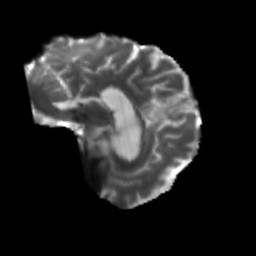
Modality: T2w
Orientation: sagittal
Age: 48
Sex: male
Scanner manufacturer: siemens
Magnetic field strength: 3 T
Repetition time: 5.25 s
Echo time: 0.08 s